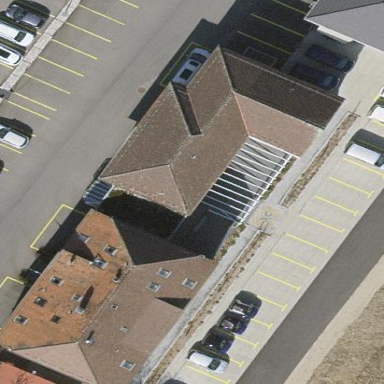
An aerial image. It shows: Office building with pyramidal roof.